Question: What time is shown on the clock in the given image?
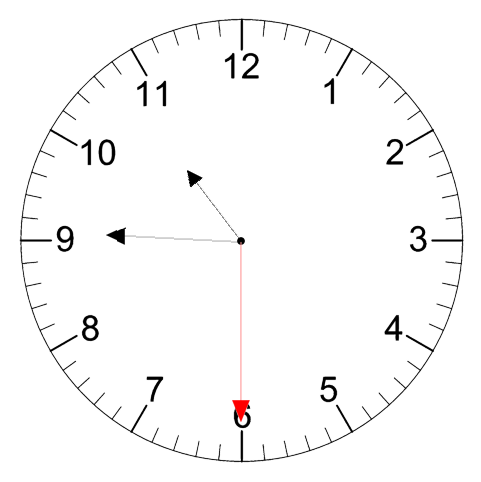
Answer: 10:45:30